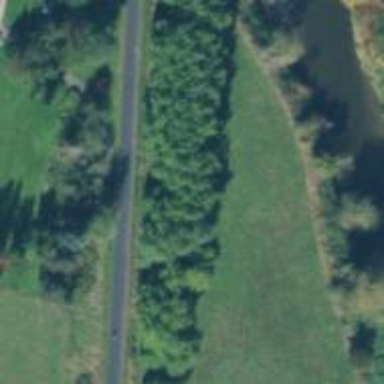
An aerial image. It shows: Bridleway.